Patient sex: M
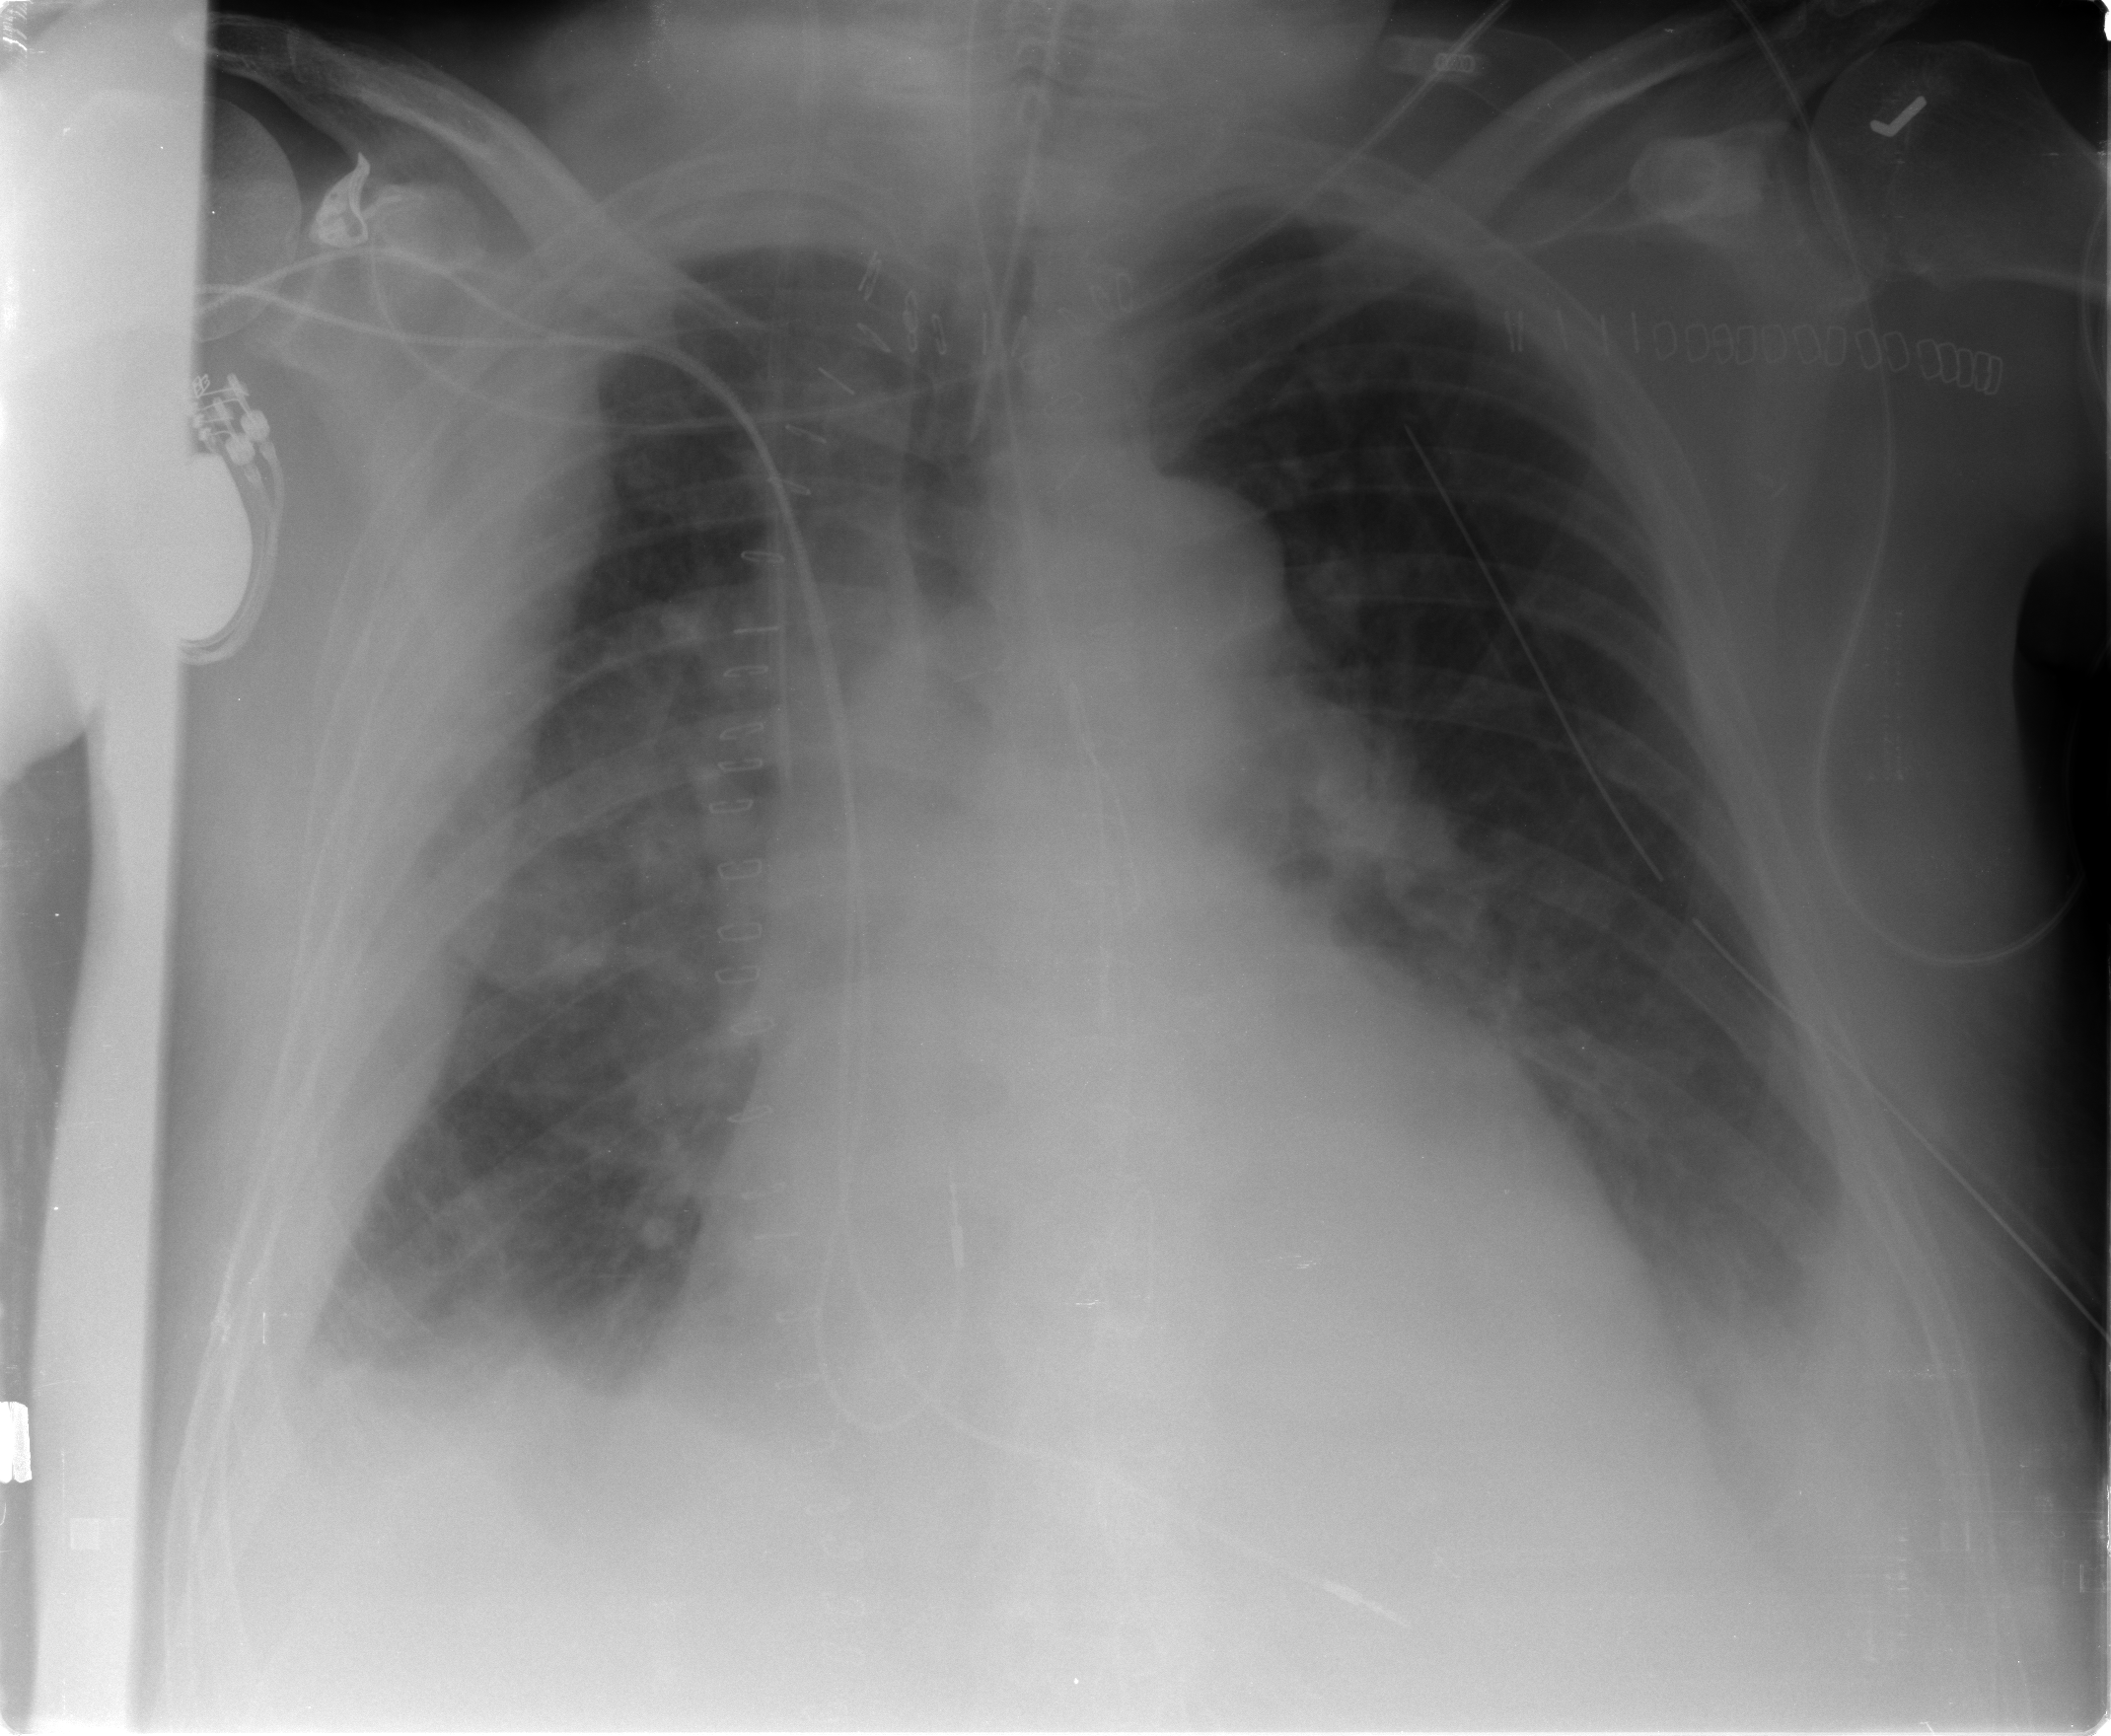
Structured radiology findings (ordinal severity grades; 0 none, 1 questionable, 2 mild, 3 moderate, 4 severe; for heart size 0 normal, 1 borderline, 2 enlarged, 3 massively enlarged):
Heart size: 2
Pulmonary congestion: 2
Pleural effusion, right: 3
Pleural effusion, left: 1
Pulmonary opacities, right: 2
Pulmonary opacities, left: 0
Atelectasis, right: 3
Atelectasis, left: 3